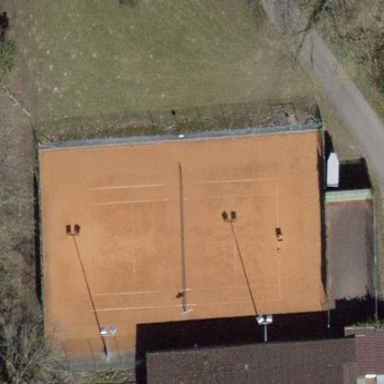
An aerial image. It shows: Tennis court on the leisure land pitch.